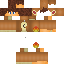
A female human skin with medium skin, wearing brown long hair dressed in a blue hoodie and brown pants, featuring a closed mouth.